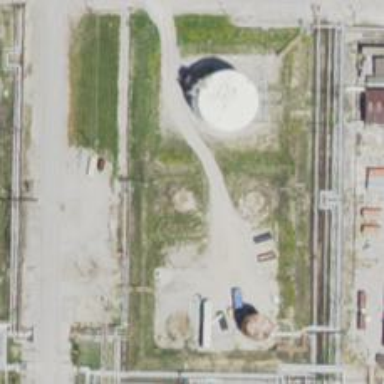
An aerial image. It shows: Storage tank that is man-made.